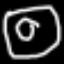
Label: donut